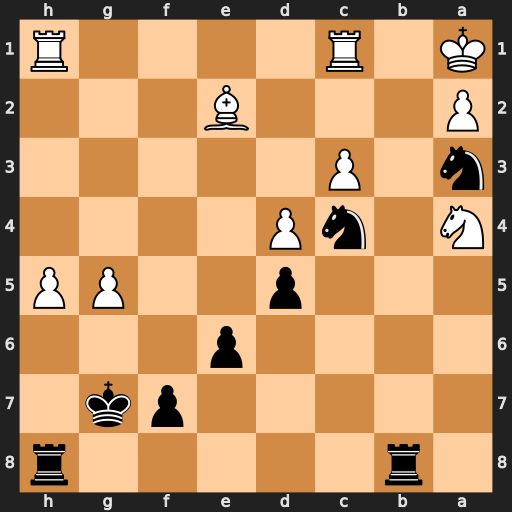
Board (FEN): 1r5r/5pk1/4p3/3p2PP/N1nP4/n1P5/P3B3/K1R4R
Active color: b
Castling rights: -
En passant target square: -
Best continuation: Rb1+ Rxb1 Nc2#